Question: Grateful if someone could point me in the right direction for how to colour (fill) this grid-produced bezier object. The 'gpar' function in the documentation seems to have no effect.
'''
require(grid)
x<-c(2,5,5,8,8,8,8,8,8,8,2,2)
y<-c(2,2,8,8,8,8,5,2,2,2,2,2)
grid.newpage()
pushViewport(plotViewport(xscale=c(0, 10), yscale=c(0, 10)))
grid.xaxis(); grid.yaxis()
grid.bezier(x, y, id=rep(1:3,each=4), default.units="native", gp=gpar(fill='red'))
'''

Thanks in advance.
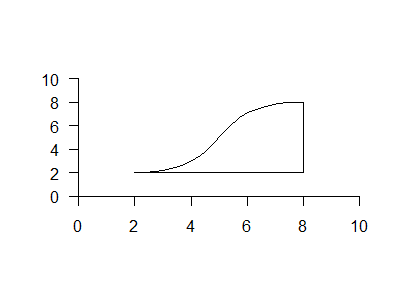
Answer: Here a solution using 'xspline' and base R plot :
'''
plot(x, y)
dd <- xspline(x, y, shape = 1,draw=FALSE)
xspline(x, y, shape = 1,draw=TRUE)
xx <- dd$x
yy <- dd$y
polygon(c(xx[1], xx, xx[1]), c(min(yy), yy, min(yy)),
col=rgb(1, 0, 0,0.5), border=NA)
'''

You can also do the same in "grid" style , using 'grid.xspline' . here I am using 'lattice' to avoid all viewport headache :
'''
dat <- data.frame(x=x,y=y)
library(lattice)
xyplot(y~x,data= dat , aspect = "xy",panel =function(x,y)
{
grid.xspline(x,y,shape= 1,default.units="native",
gp=gpar(fill='red'),open = FALSE)
})
'''